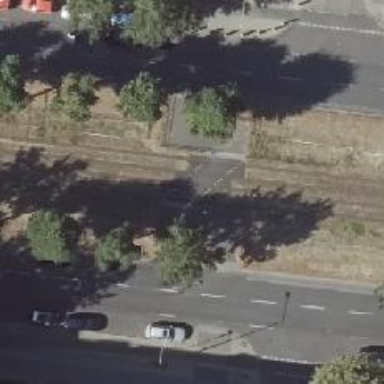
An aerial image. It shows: Tram crossing on the railway.